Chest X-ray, PA view. Patient: 57 years old, sex M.
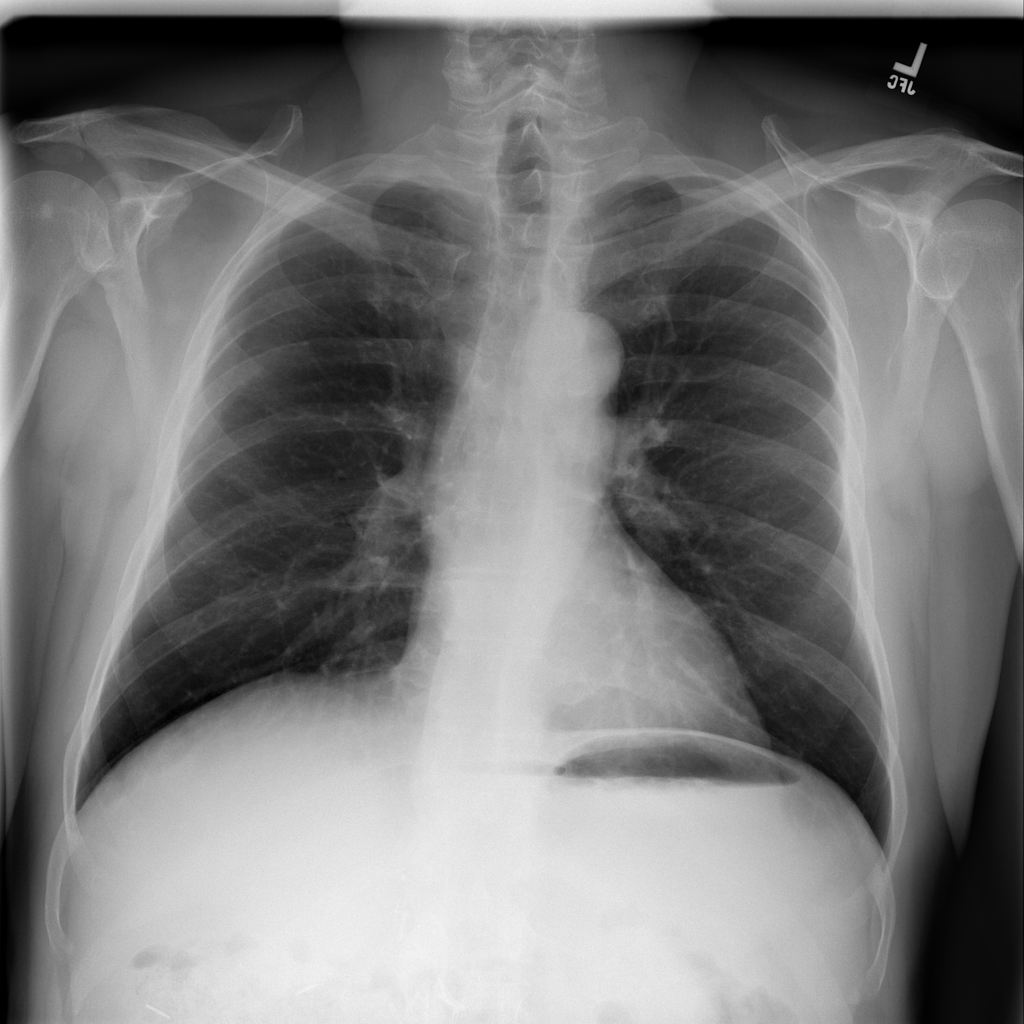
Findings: Infiltration